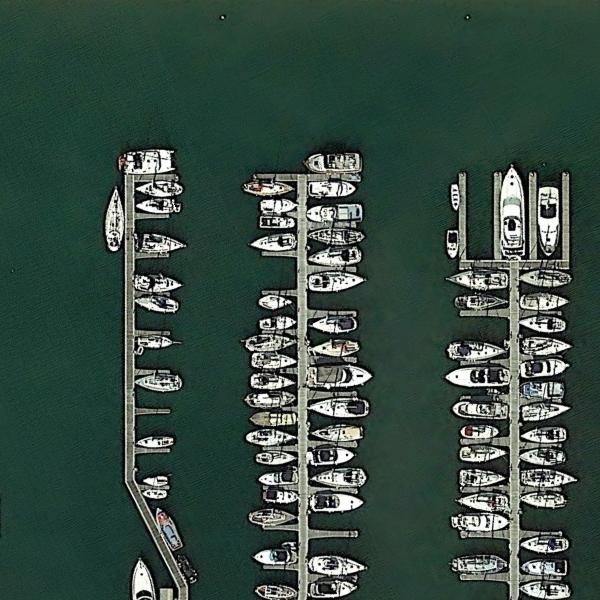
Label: Port